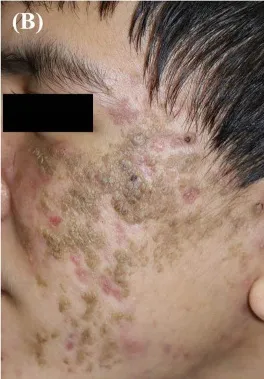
(A, B) Multiple well-defined yellowish-to-brownish crusted plaques with a verrucous surface on erythematous-based skin distributed on both cheeks.
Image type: medical_photograph (skin_photograph)